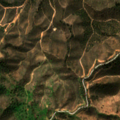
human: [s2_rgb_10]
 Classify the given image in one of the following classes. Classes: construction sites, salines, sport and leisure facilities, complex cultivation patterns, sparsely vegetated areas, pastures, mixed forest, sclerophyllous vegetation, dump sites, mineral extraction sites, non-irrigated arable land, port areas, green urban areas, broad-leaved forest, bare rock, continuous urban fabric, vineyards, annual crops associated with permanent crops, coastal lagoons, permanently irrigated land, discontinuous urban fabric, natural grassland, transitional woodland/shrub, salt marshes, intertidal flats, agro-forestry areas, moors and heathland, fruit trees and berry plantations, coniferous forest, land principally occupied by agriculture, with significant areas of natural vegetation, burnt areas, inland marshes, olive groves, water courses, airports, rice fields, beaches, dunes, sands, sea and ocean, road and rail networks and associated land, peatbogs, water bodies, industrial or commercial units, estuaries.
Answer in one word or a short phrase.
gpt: broad-leaved forest, mixed forest, transitional woodland/shrub, burnt areas